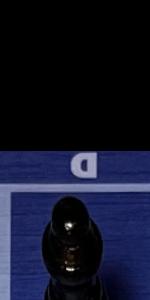
Label: Empty